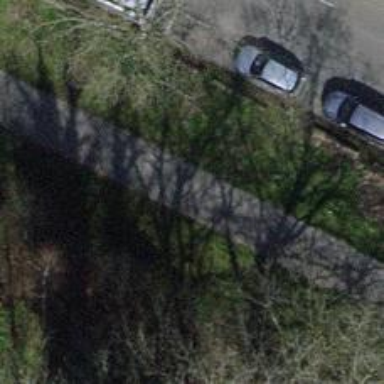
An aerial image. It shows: Pedestrian path with asphalt surface.